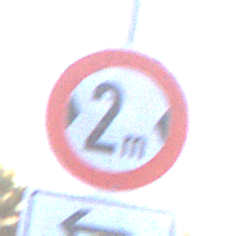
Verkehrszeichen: TatsaechlicheBreite2
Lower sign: RichtungsangabeDurchPfeile2
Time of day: SunriseSunset
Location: Outdoor (Urban)
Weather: Clear
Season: NotSpecified
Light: Natural